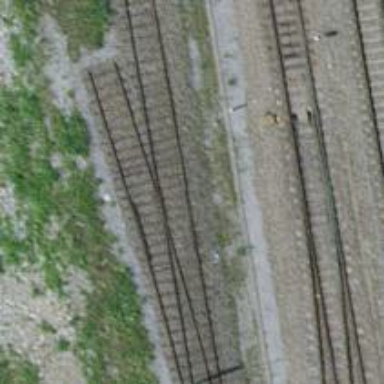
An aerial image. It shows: Disused railway siding with one track.